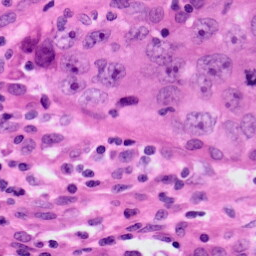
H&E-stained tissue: Lung